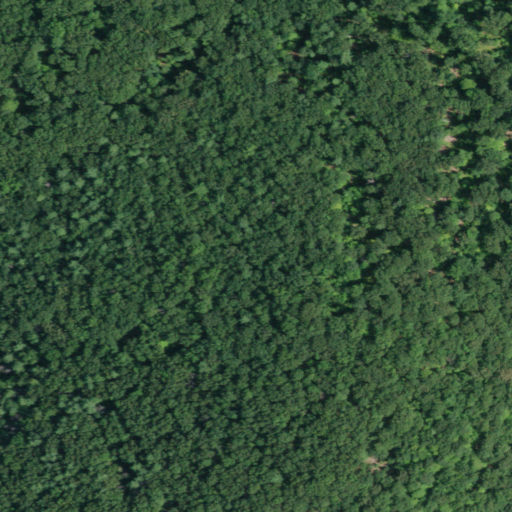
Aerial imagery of mountain in New York named Timmerman Hill containing deciduous forest and mixed forest